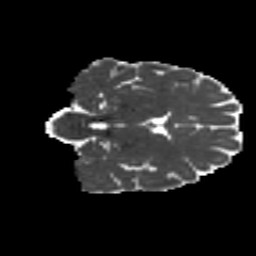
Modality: MD
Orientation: coronal
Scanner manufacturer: siemens
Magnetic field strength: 3 T
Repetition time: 4.16 s
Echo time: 0.0806 s